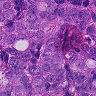
Metastatic tissue present: yes